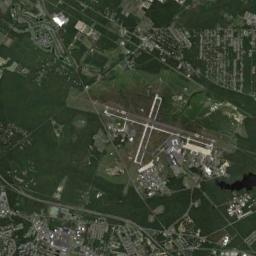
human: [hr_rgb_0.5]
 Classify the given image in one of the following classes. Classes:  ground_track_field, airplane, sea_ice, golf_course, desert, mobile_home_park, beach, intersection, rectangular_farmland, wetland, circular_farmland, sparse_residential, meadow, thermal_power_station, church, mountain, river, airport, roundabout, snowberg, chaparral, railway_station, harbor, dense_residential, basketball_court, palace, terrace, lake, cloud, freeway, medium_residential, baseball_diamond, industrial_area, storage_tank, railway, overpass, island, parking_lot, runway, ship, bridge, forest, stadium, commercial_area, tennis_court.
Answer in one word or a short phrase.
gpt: airport